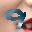
Label: 9